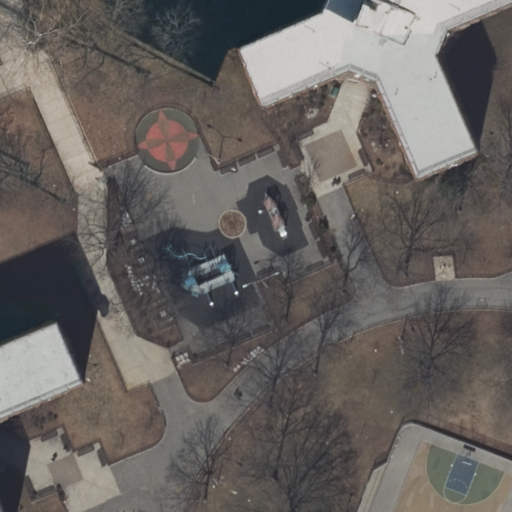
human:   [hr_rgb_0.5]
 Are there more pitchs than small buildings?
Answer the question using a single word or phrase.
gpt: yes

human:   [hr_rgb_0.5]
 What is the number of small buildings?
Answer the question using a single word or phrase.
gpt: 0

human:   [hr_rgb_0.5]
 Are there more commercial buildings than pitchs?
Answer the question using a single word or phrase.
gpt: no

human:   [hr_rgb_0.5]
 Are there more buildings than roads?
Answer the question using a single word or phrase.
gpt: no

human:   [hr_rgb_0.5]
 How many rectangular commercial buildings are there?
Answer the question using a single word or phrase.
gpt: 0

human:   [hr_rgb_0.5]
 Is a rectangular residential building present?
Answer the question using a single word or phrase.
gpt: no

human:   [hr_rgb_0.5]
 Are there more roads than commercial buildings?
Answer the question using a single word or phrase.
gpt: yes

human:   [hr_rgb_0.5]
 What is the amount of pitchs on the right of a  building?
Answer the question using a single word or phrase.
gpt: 1

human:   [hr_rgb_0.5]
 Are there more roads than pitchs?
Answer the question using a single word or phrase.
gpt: yes

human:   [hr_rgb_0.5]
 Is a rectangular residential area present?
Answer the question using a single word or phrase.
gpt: yes

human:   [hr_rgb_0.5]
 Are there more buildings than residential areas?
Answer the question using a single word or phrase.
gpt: yes

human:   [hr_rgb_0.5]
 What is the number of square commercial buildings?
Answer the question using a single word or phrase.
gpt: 0

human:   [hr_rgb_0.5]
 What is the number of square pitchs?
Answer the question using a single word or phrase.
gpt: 0

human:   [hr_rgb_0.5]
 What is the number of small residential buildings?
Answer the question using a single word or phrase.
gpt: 0

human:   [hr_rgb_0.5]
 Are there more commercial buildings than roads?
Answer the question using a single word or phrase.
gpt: no

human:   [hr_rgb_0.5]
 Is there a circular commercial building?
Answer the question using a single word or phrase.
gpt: no

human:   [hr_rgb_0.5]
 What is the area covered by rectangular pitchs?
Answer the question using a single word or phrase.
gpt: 250m2

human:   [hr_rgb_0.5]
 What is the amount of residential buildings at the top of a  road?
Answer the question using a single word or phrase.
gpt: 1

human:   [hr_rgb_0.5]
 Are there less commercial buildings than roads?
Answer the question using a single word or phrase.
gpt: yes

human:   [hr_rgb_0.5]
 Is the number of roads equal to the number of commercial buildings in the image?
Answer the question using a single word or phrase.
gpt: no

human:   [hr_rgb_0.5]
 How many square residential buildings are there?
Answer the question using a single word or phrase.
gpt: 0

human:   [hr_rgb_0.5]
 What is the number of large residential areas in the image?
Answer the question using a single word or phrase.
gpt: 1

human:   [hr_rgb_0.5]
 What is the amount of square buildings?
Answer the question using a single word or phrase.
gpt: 0

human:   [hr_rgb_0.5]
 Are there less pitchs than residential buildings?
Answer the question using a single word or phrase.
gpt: yes

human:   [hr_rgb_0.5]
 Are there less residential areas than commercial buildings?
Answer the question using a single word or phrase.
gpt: no

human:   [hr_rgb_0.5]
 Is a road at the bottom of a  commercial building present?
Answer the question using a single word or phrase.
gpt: no

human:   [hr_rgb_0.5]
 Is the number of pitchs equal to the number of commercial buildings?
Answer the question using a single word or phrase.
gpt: no

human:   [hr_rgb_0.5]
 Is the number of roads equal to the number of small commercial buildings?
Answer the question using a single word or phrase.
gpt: no

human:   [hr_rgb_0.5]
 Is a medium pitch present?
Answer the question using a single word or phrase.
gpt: yes

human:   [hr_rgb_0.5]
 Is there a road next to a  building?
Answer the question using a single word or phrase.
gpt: yes

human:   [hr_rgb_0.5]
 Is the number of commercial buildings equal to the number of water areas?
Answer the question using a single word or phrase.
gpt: yes

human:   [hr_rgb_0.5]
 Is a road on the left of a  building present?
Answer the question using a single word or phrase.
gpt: yes

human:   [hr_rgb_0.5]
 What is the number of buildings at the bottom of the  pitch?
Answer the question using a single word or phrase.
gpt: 0

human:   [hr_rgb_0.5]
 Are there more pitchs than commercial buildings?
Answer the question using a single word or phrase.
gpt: yes

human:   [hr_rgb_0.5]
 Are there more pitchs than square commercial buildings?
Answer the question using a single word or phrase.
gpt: yes

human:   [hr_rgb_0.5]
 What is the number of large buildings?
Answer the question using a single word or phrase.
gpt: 2